Aerial crown-view tile of a tropical tree (Barro Colorado Island, Panama), acquired 20240813:
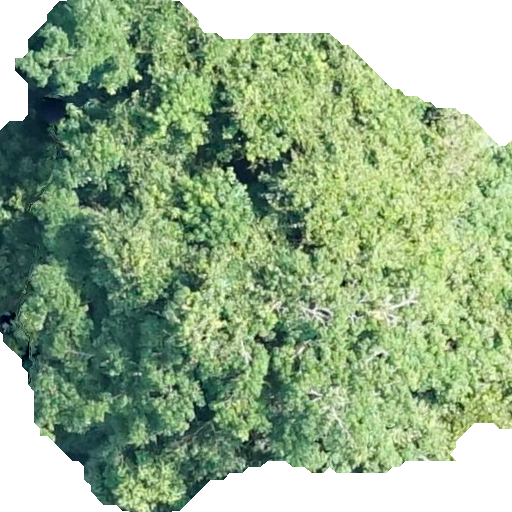
Species: Hura crepitans
GBIF accepted scientific name: Hura crepitans
Crown area: 361.14 m²